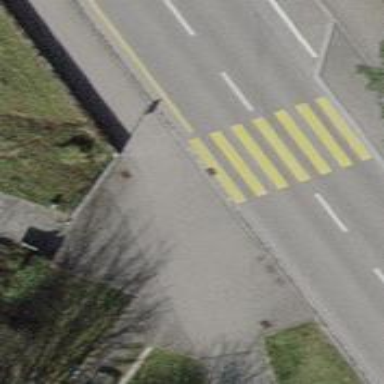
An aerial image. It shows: Uncontrolled zebra crossing on the road.